Question: I am experimenting with a desktop app built with Microsoft Lightswitch (currently working with VS2013). I have one screen for "Contacts" with various controls and an option to hide that contact (instead of deleting it in case of future "resurrection"). Respectively I have a screen with the hidden contacts.
What interests me is how to change the value of one checkbox on that screen based on the value of another checkbox?

So when I set the "Hidden" to true, the "Billing Active" and "Customer Reporting" are automatically set to false.
What I have so far is the following:
'''
partial void Contact_Changed()
{
// Write your code here.
this.FindControl("Hidden").ControlAvailable += Customer_Hidden;
this.SetDisplayNameFromEntity(this.Customer);
}
private void Customer_Hidden(object sender, ControlAvailableEventArgs e)
{
CheckBox p = e.Control as CheckBox;
bool ap = p.IsChecked.Value;
//bool p = System.Convert.ToBoolean(e);
switch (ap)
{
case true:
this.FindControl("ContractActive").IsVisible = false;
break;
case false:
this.FindControl("ContractActive").IsVisible = true;
break;
}
}
'''
The name of the "Billing Active" checkbox is "ContractActive"
And this does not accomplish anything. The whole purpose of the thing is sort of , i.e. once you get rid of someone, don't forget to exclude him from everything else :) I could also display a modal window popup with a warning or something, but first I am interested in that perhaps trivial problem.
Thanks in advance!
EDIT:
Found how to control the checkboxes when they are on the same screen:
'''
partial void CustomerDetail_Created()
{
Dispatchers.Main.BeginInvoke(() => ((INotifyPropertyChanged)this.Customer).PropertyChanged += PropertyChanged);
}
private void PropertyChanged(object sender, PropertyChangedEventArgs e)
{
switch (Customer.Hidden)
{
case true:
this.Customer.Hidden = true;
this.Customer.BillingActive = false;
break;
case false:
this.Customer.Hidden = false;
this.Customer.BillingActive = true;
break;
}
}
'''
But what if I want to change the value of a checkbox/other control in another screen? This partially works, if I use the same approach, but the screen that 'triggers' the change is not saved (or it appears not to save).
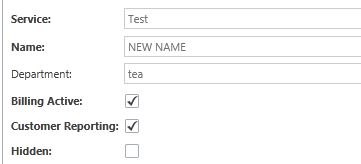
Answer: Since there is no one to answer, I will post my own answer.
My initial approach was wrong - what I wanted to achieve is part of the business logic and not the screen logic. So it should be written in the entity instead of the screen. For the purpose I used the _Changed method with the property that is supposed to change:
'''
partial void Hidden_Changed()
{
foreach (Instance inst in this.Instances)
{
if (Hidden.Equals(true))
{
inst.UseForBilling = false;
this.BillingActive = false;
}
else
{
inst.UseForBilling = true;
this.BillingActive = true;
}
}
}
'''